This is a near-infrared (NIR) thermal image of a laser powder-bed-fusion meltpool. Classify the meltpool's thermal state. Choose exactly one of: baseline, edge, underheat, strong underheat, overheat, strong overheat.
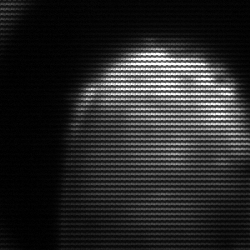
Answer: edge